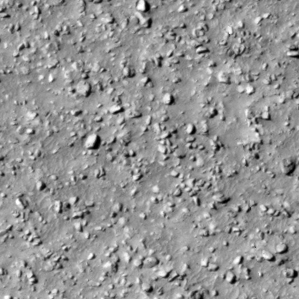
Label: non_frost